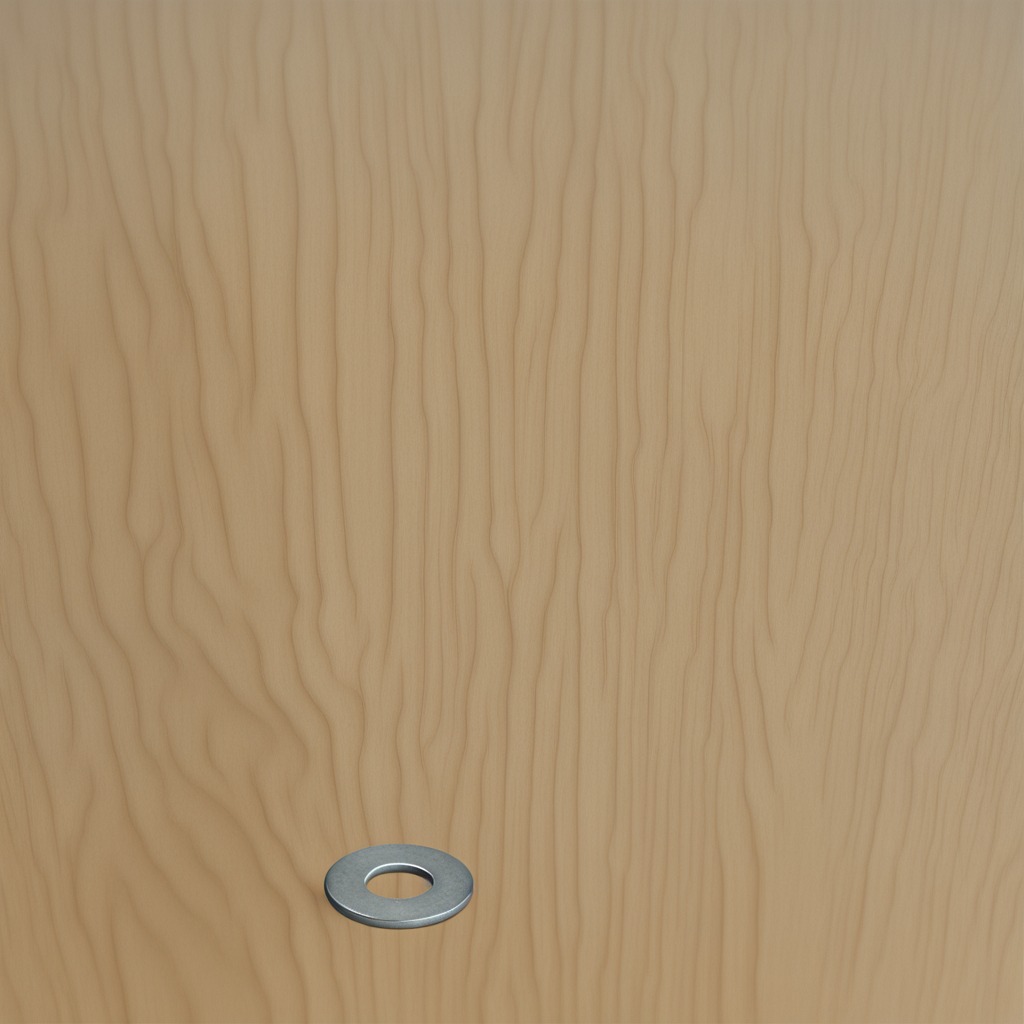
A flat metal washer is lying on a plywood surface in a paint workshop lit by afternoon window light.